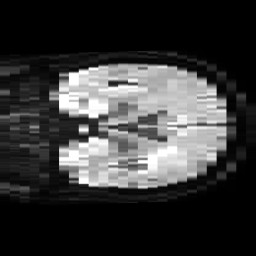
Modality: TRACE
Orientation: coronal
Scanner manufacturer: philips
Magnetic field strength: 3 T
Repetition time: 4.137 s
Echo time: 0.06104 s